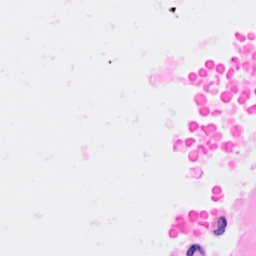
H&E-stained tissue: Breast